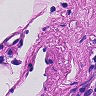
Metastatic tissue present: no